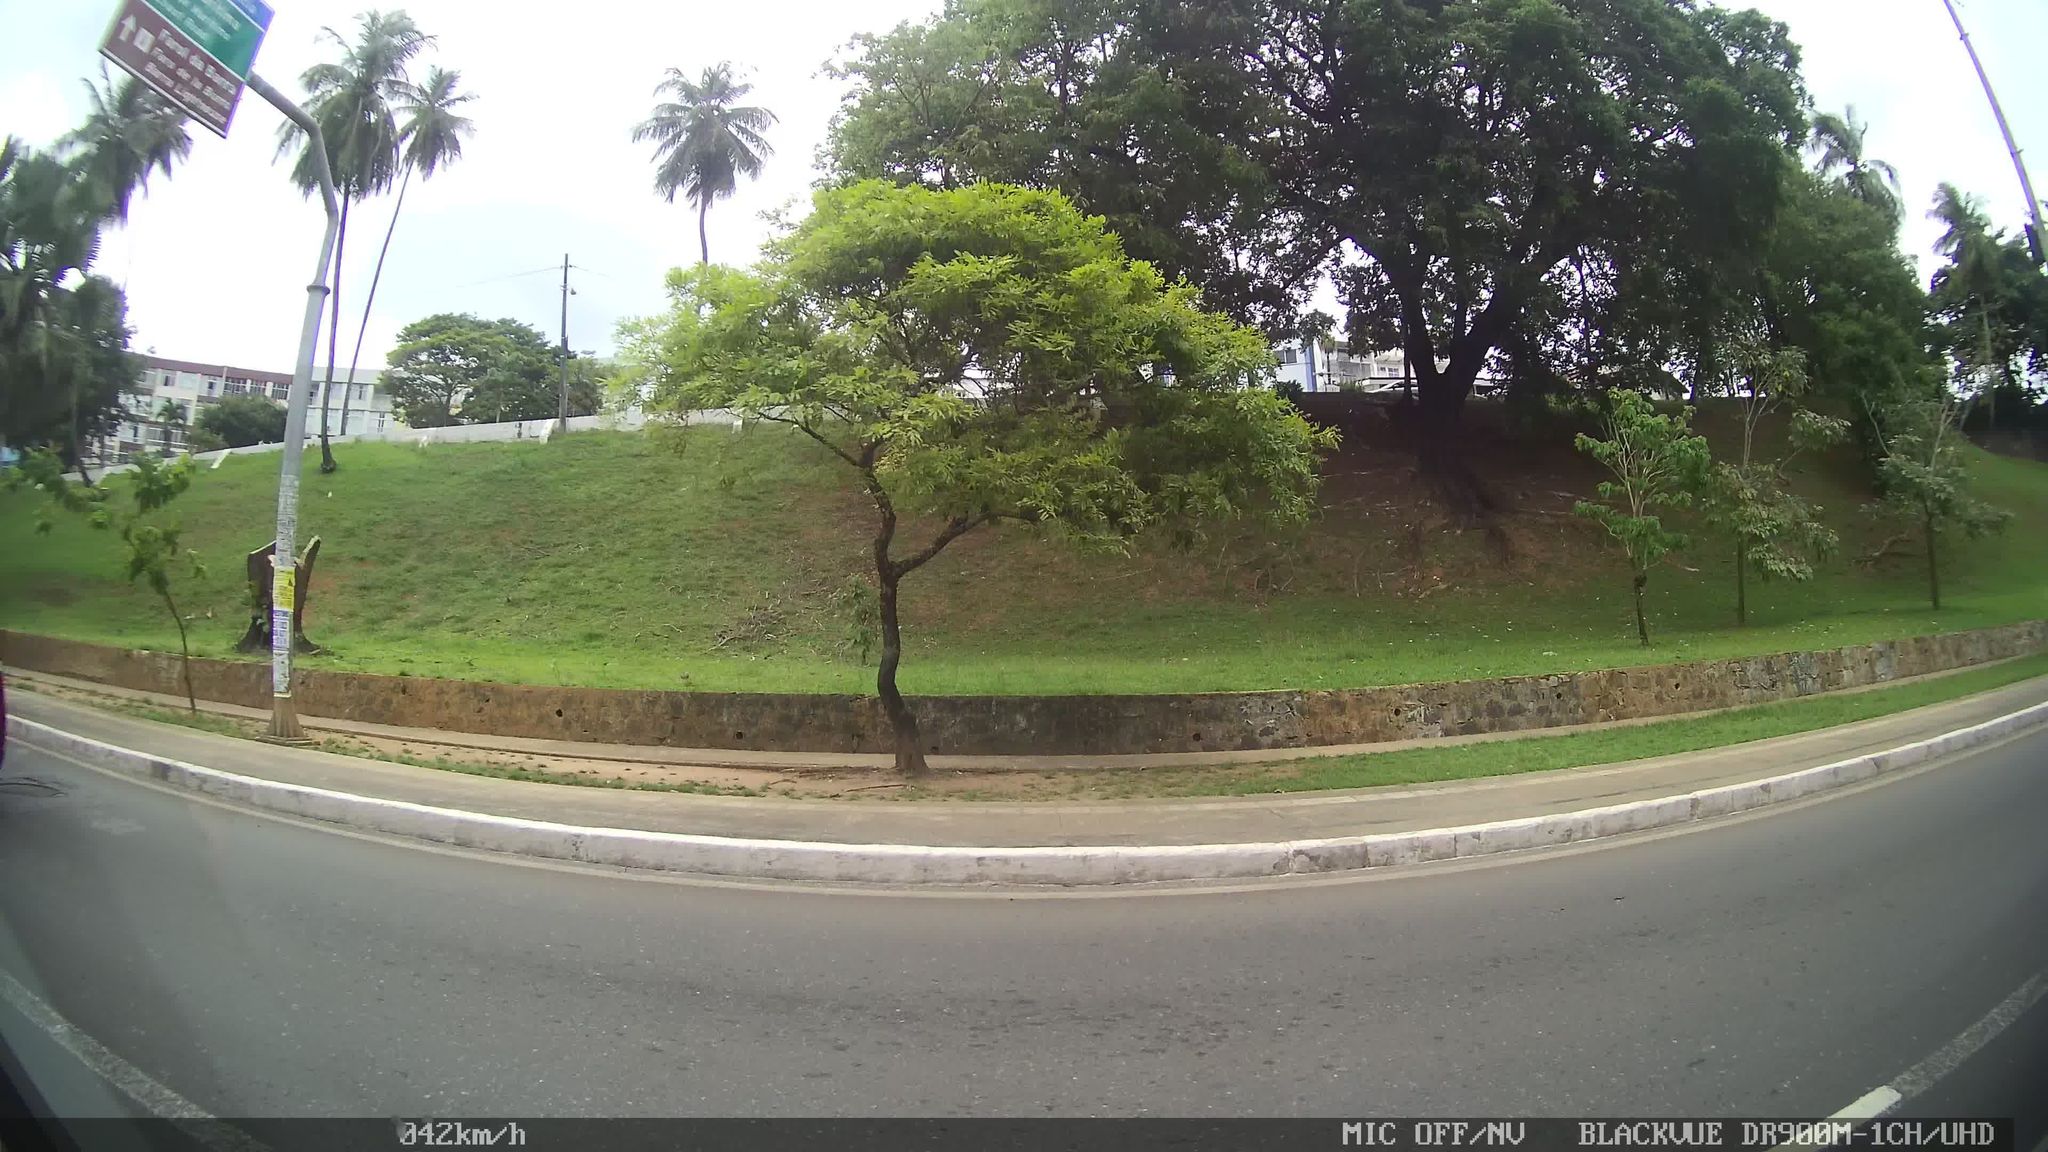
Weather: clear
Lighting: day
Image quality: good
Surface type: driving surface
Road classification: footway
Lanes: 3
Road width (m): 1.5
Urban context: urban centre
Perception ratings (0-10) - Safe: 1.16, Lively: 4.18, Beautiful: 8.34, Boring: 6.49, Depressing: 6.84, Wealthy: 2.17